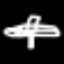
Label: airplane